Question: I am trying to achieve a color change from brown to green when user presses and holds the 'TextView' area.
My Selector code (located in 'res/color' folder):
'''
<?xml version="1.0" encoding="utf-8"?>
<selector xmlns:android="http://schemas.android.com/apk/res/android">
<item android:state_focused="true" android:color="@color/main_menu_text_battle_mode_on"/>
<item android:state_pressed="true" android:state_enabled="false" android:color="@color/main_menu_text_battle_mode_on" />
<item android:state_enabled="false" android:color="@color/main_menu_text_battle_mode_on" />
<item android:color="@color/main_menu_text_brown"/>
</selector>
'''
My 'TextView' al. 'TypeWriter' in 'LinearLayout':
'''
<model.TypeWriter
android:layout_gravity="center_horizontal"
android:layout_width="wrap_content"
android:layout_height="wrap_content"
android:id="@+id/endAllBattles"
android:duplicateParentState="true"
android:text="End all battles"
android:textColor="@color/main_menu_text_color_selector"
android:enabled="true"
android:clickable="true"
android:focusable="true" />
'''
Colors 'styles.xml':
'''
<?xml version="1.0" encoding="utf-8"?>
<resources>
<color name="main_menu_text_brown">#653823</color>
<color name="main_menu_text_battle_mode_on">#005500</color>
</resources>
'''
Project folder structure:

The color is always brown. Any idea? I was first thinking it could be incorrect folder structure, but brown color works.
Build 'Build.gradle':
'''
apply plugin: 'com.android.application'
apply plugin: 'com.parse'
buildscript {
repositories {
mavenCentral()
maven { url 'https://maven.parse.com/repo' }
}
dependencies {
classpath 'com.parse.tools:gradle:1.+'
}
}
dependencies {
compile 'com.parse.bolts:bolts-android:1.2.0'
compile fileTree(dir: 'libs', include: 'Parse-*.jar')
compile fileTree(dir: 'libs', include: 'ParseCrashReporting-*.jar')
compile fileTree(dir: 'libs', include: 'gson-2.3.1.jar')
}
android {
compileSdkVersion rootProject.ext.compileSdkVersion
buildToolsVersion rootProject.ext.buildToolsVersion
defaultConfig {
minSdkVersion rootProject.ext.minSdkVersion
targetSdkVersion rootProject.ext.targetSdkVersion
}
sourceSets {
main {
manifest.srcFile 'AndroidManifest.xml'
java.srcDirs = ['src']
res.srcDirs = ['res']
assets.srcDirs = ['assets']
}
buildTypes {
debug {
minifyEnabled false
proguardFiles getDefaultProguardFile('proguard-android.txt'), 'proguard-rules.txt'
}
release {
minifyEnabled true
proguardFiles getDefaultProguardFile('proguard-android.txt'),
'proguard-rules.pro', 'proguard-rules-new.pro'
}
}
}
}
'''
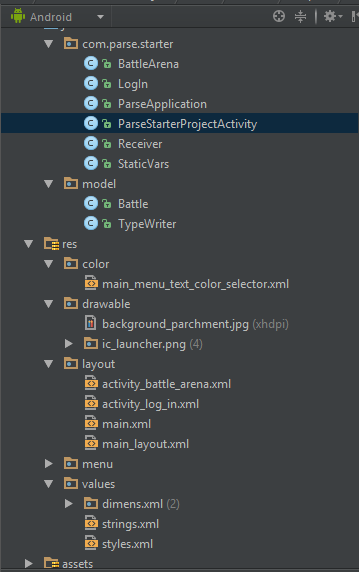
Answer: Try to Use only these
'''
<?xml version="1.0" encoding="utf-8"?>
<selector xmlns:android="http://schemas.android.com/apk/res/android">
<item android:color="@color/main_menu_text_brown" android:state_pressed="false" />
<item android:color="@color/main_menu_text_battle_mode_on" android:state_pressed="true" />
<item android:color="@color/main_menu_text_brown" />
</selector>
'''